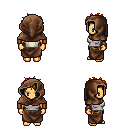
a pixel art fantasy rpg character, female body template, human, tanned skin, white pirate shirt, robe skirt, light blonde bedhead hairstyle, cloth hood, leather bracers, four views (front, back, left, right), 2x2 character sprite sheet, small pixel art, hard edges, no anti-aliasing